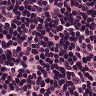
Metastatic tissue present: no